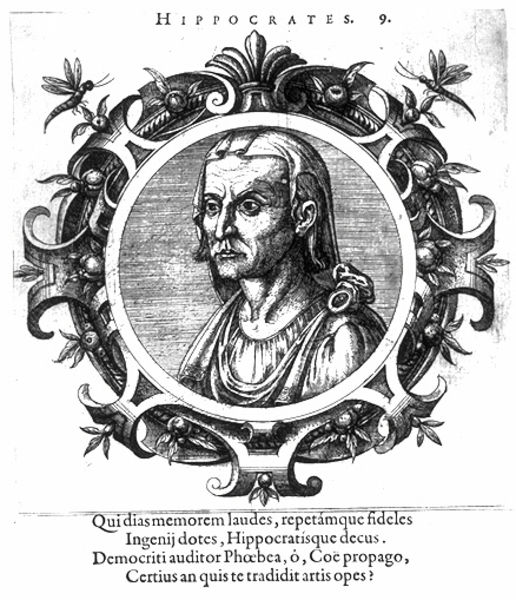
Titel: Bildnis des Hippocrates
Institution: (Seriendruck)
Schlagwörter: blätter, flügel, kopf, laub, mann, frau, mund, nase, ohr, profil, schwarz, stirn, weiss, tiere, haube, ornament, alt, bart, schnurrbart, augen, falten, gesicht, rahmen, bild, bildnis, hals, portrait, porträt, haare, poträt, renaissance, scheitel, kreis, rund, tondo, früchte, holzschnitt, schrift, alter mann, grafik, rand, ernst, streng, ornamente, verzierung, spange, antike, medaillon, druck, schwarzweiss, druckgrafik, stich, portait, text, worte, arzt, medizin, kranz, insekten, halbprofil, voluten, dreiviertelporträt, toga, oberlippenbart, insekt, libelle, kupferstich, libellen, mager, latein, lateinisch, wörter, fiktiv, hippokrates, hippocrates, qui, 9, 9., fhippocrates